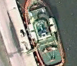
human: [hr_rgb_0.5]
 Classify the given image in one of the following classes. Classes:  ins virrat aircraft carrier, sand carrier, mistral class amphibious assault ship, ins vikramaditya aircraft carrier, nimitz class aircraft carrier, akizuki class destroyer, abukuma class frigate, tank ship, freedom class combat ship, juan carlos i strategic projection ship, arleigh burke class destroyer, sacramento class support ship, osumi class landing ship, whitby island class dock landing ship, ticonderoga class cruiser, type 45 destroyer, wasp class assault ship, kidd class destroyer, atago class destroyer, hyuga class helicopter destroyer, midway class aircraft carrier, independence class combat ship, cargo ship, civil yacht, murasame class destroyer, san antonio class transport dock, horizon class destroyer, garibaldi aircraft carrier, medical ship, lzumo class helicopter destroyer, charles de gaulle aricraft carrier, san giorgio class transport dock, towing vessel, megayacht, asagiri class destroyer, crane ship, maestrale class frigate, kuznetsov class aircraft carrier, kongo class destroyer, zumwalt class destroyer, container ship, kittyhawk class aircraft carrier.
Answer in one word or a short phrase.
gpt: Towing vessel